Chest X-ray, PA view. Patient: 55 years old, sex F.
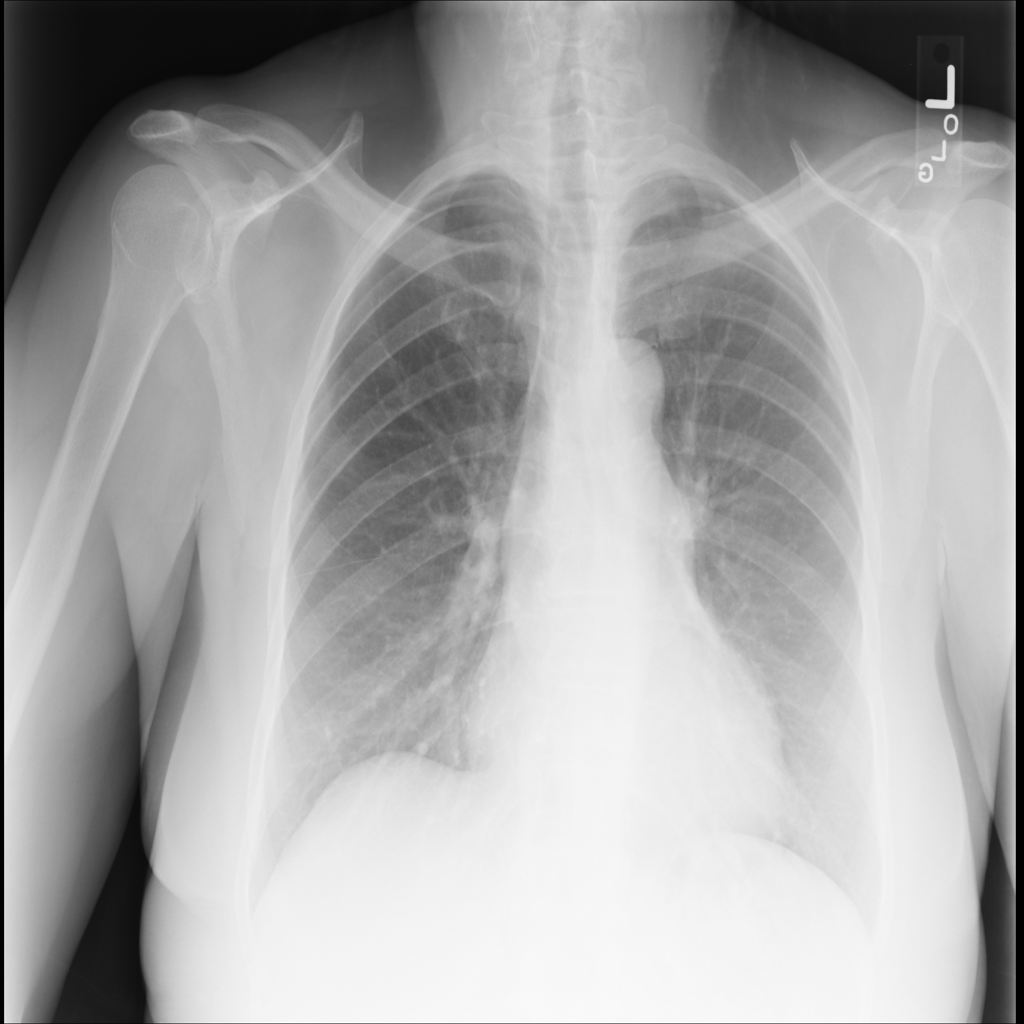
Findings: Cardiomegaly